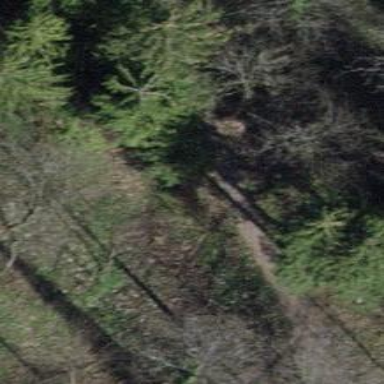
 covered in gravel with grade2 tracktype."